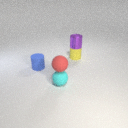
small purple metal cylinder behind small red rubber sphere